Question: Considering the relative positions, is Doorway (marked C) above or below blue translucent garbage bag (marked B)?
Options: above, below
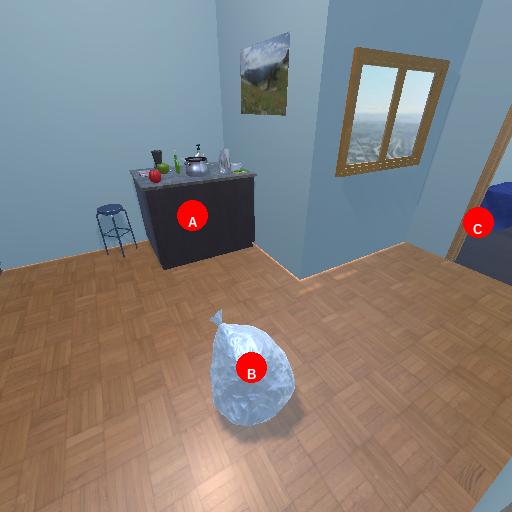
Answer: above